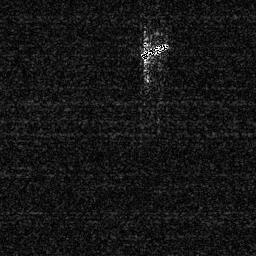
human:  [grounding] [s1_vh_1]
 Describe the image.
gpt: In the satellite image, there is  <ref>1 medium ship </ref> <box>[[53, 15, 66, 23, 0]]</box> located at top.